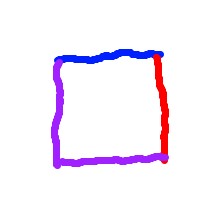
Shape: square